Question: ## General Information
I have a ListView containing multiple columns. I have used a <URL>. For Example:
The following 'JobNumber' are considered as sorted
Using my SQL Query, they will become
---
## SQL String & Integer Sorter
Here is the Query I use to sort Strings and Integers correctly
'''
SELECT PK_BillHeader, JobNumber, Description
FROM dbo.BillHeaders
ORDER BY Case IsNumeric(JobNumber)
When 1 Then Replicate('0', 50 - Len(JobNumber)) + JobNumber
Else JobNumber
End
'''
This enters zeros until it gets the maximum length of my SQL column (50 chars) minus the 'JobNumber''s current length. That way, everything is considered as a string (including integers) which can then be sorted out correctly.
---
## My Problem
When I click on the ListView Column Header (causing it to sort), it stops sorting the strings and integers correctly as it did with my SQL query. Instead, it sorts everything as a string which replicates my "" sort problem once more ... What is more, if I have decimal values (), it sorts them out pretty weird ()

'''
Public Function <URL> As Integer Implements IComparer.Compare
Dim xItem As clsSortWrapper = CType(x, clsSortWrapper)
Dim yItem As clsSortWrapper = CType(y, clsSortWrapper)
Dim xText As String = xItem.sortItem.SubItems(xItem.sortColumn).Text
Dim yText As String = yItem.sortItem.SubItems(yItem.sortColumn).Text
If Decimal.TryParse(xText, vbNull) Then xText = xText.PadLeft(10, "0"c)
If Decimal.TryParse(yText, vbNull) Then yText = yText.PadLeft(10, "0"c)
Return xText.CompareTo(yText) * IIf(Me.ascending, 1, -1)
End Function
'''
Is there a simpler way to acheive my result of sorting a ListView with Strings and Integers?
---
I omitted posting the <URL> here because it would've clustered the post quite a bit. I provided the link which explains it thoroughly.
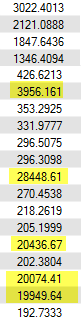
Answer: Here's another way. In your Sort code pad the strings with 0's when you call CompareTo.
'''
If Integer.TryParse(xText, VBNull) Then
xText = xText.PadLeft(6, "0"c)
End If
If Integer.TryParse(yText, VBNull) Then
yText = yText.PadLeft(6, "0"c)
End If
Return xText.CompareTo(yText) * IIf(Me.ascending, 1, -1)
'''
This way "11004" will be compared as "011004" and appear before "110030", but the padding is only for comparison, the value will still be displayed as "11004".
UPDATE:
Normal strings will be sorted without padding now.